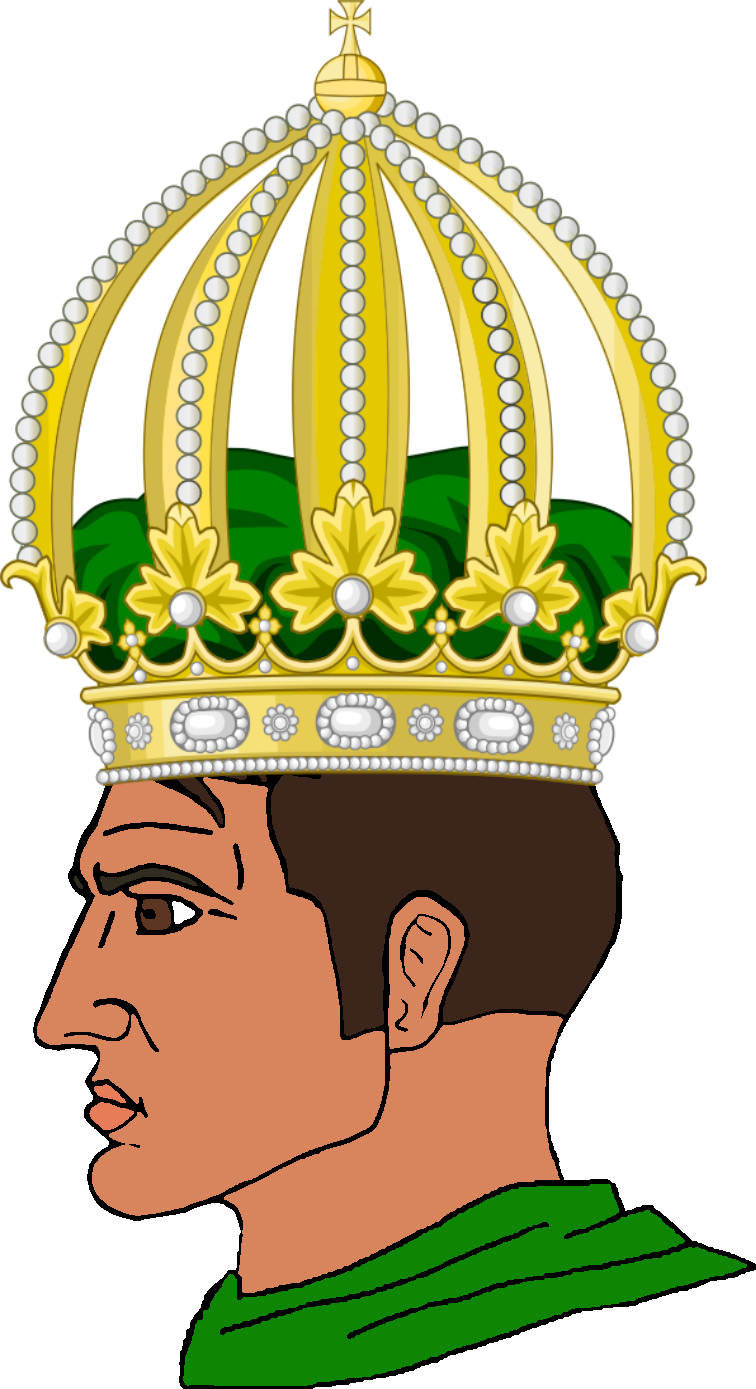
Label: 4_Yes_Chad